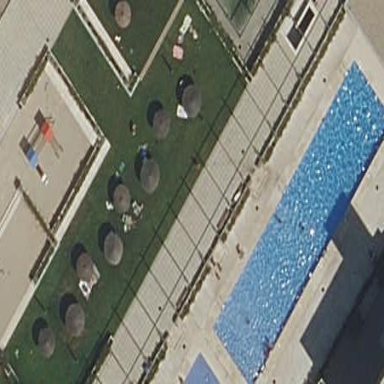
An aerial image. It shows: Swimming pool located in leisure land.